Chest X-ray:
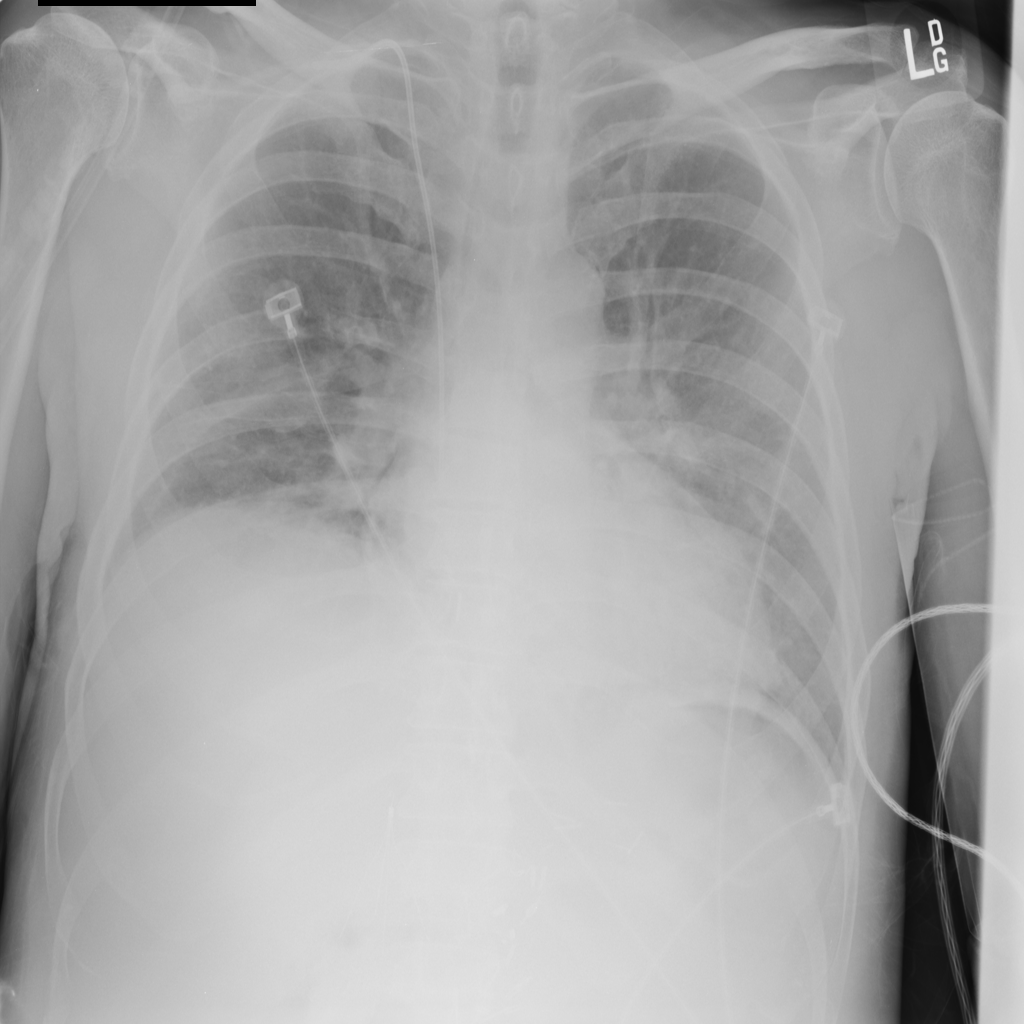
No abnormal finding: yes